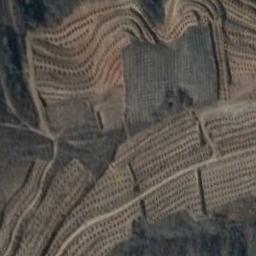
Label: terrace